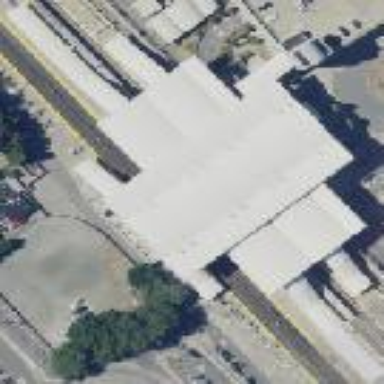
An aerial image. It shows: Train station building.